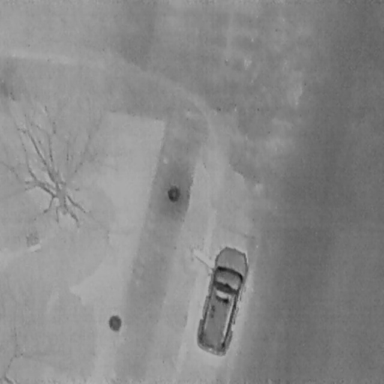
There is a Car in the infrared image.